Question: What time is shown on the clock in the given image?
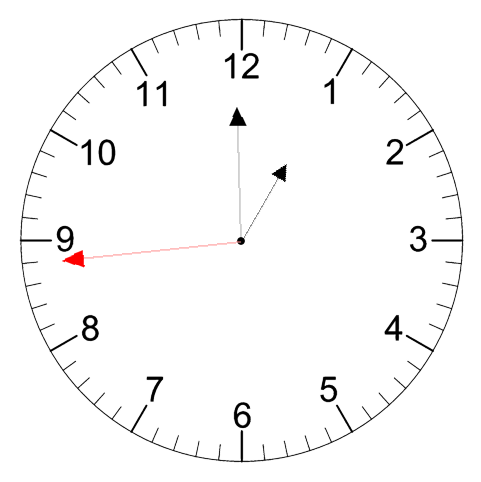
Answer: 12:59:44